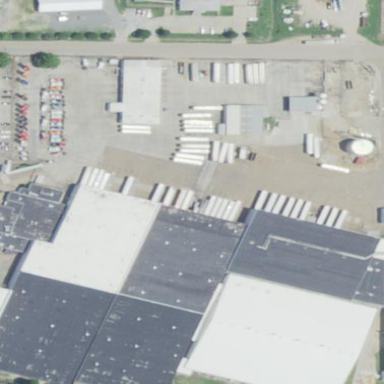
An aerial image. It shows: Warehouse building.